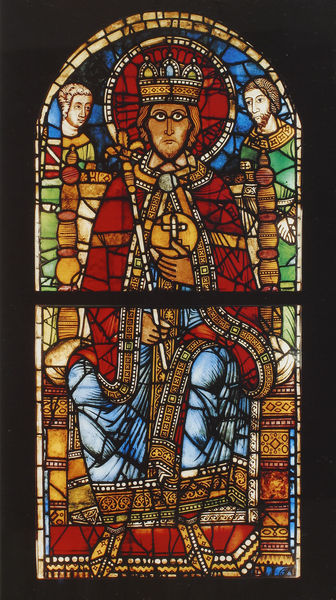
Titel: Farbverglasung des Straßburger Münsters
Standort: Straßburg, Münster (EU - F)
Schlagwörter: gelb, bunt, fenster, glas, grau, männer, rot, malerei, ornament, bart, kirche, mantel, borte, krone, stab, rundbogen, kissen, könig, thron, kreuz, heiligenschein, nimbus, buntglas, glasfenster, glasmalerei, kniend, zepter, szepter, augsburg, kirchenfenster, reichsapfel, sprosse, freiburg